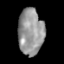
Tissue: lung
Cell type: Epithelial cells
Senescence score: 0.1447
Nuclear area (px): 1152
Mean DAPI intensity: 150.266